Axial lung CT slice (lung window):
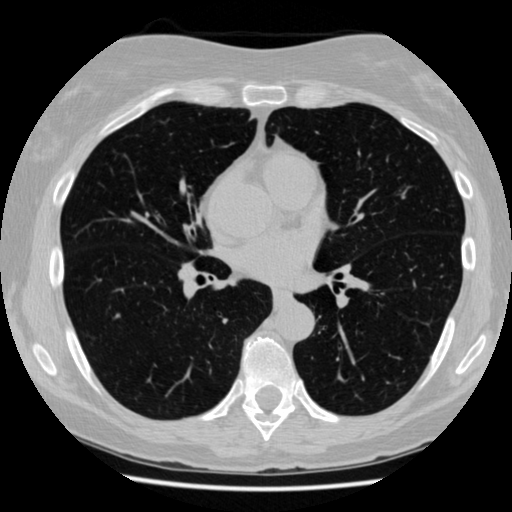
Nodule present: no